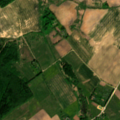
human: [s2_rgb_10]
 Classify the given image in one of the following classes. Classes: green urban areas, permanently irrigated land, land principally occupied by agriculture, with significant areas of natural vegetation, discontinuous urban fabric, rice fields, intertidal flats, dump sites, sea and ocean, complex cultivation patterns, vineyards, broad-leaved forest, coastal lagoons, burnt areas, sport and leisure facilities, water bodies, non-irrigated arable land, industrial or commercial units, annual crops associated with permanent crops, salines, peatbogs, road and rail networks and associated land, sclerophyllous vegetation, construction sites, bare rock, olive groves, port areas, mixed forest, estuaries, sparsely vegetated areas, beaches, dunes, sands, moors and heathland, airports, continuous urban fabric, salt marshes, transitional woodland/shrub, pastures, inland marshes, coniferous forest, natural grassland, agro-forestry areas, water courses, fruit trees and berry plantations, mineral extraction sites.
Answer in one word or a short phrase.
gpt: non-irrigated arable land, complex cultivation patterns, broad-leaved forest, transitional woodland/shrub